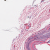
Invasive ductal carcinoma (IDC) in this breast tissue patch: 1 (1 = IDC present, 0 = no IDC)